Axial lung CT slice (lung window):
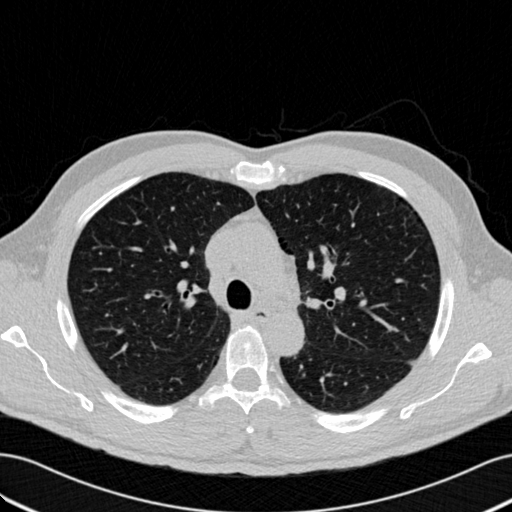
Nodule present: no